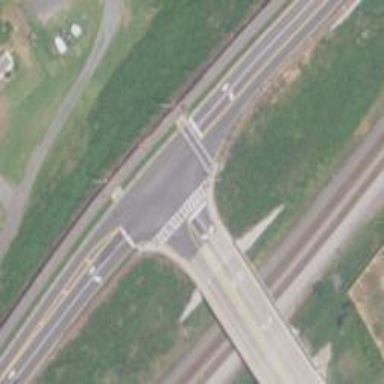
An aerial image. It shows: Crossing on cycleway.